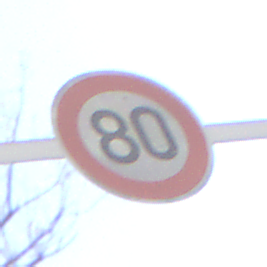
Verkehrszeichen: Geschwindigkeit80
Umgebung: Outdoor, Nature
Tageszeit: Midday
Wetter: Clear
Licht: Natural
Jahreszeit: NotSpecified
Kontrast: HighContrast